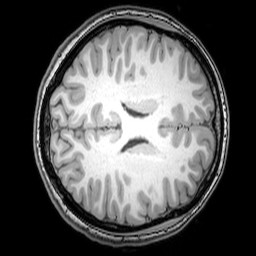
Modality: T1w
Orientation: axial
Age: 22
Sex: female
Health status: healthy
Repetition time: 0.081 s
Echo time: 0.037 s